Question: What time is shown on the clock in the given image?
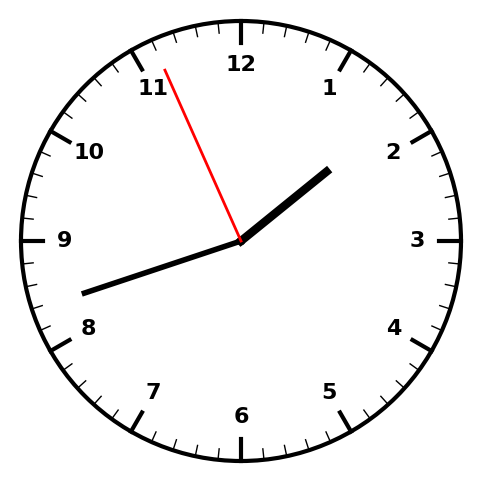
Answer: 01:41:56